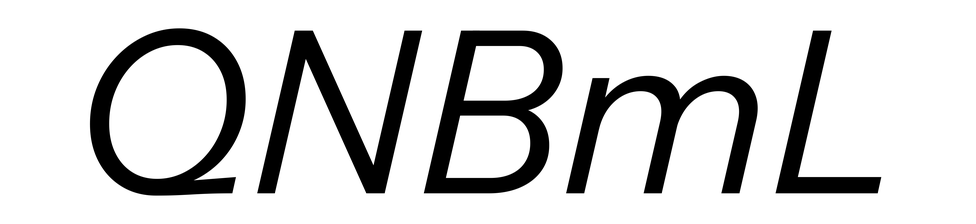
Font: InstrumentSans-Italic_Italic